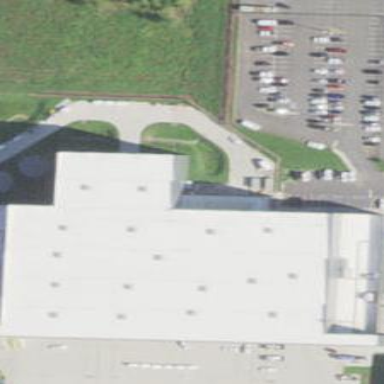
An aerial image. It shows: Hangar building at the airport.